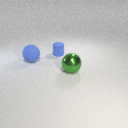
large green metal sphere to the right of small blue rubber cylinder